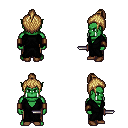
a pixel art fantasy rpg character, male body template, orc, green skin, gray robe, robe skirt, blonde short topknot hairstyle, leather bracers, brown shoes, dagger, four views (front, back, left, right), 2x2 character sprite sheet, small pixel art, hard edges, no anti-aliasing